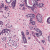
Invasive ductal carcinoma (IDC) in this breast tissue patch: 0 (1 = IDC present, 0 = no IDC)